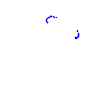
Particle: proton